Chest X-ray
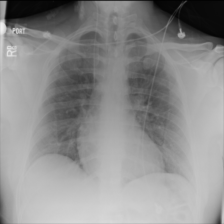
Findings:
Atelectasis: negative
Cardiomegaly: negative
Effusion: negative
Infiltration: negative
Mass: negative
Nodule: negative
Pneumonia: negative
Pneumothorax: negative
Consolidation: negative
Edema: negative
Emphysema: negative
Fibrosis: negative
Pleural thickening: negative
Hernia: negative